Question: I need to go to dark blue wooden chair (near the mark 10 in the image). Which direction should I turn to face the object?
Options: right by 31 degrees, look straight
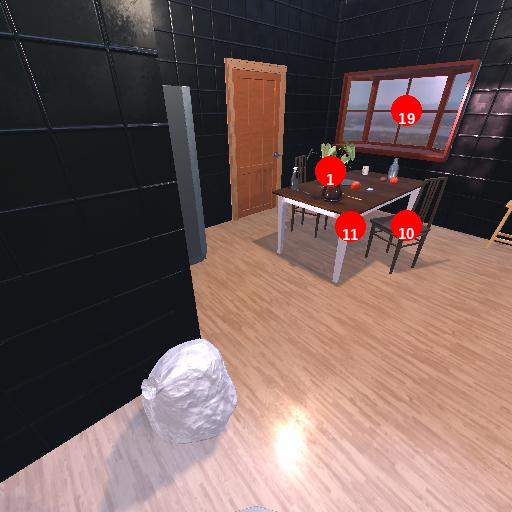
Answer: right by 31 degrees